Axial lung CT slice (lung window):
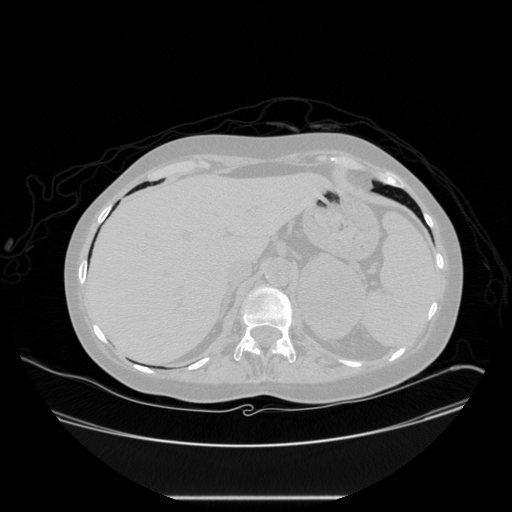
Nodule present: no